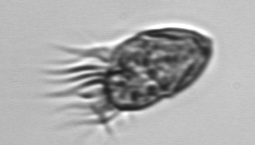
Label: Strombidium_morphotype1